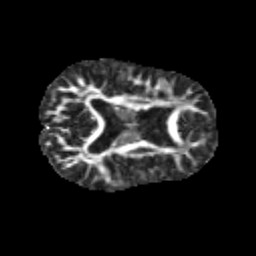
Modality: FA
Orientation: axial
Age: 9
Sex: male
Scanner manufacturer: siemens
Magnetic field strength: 3 T
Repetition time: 3.8 s
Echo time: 0.07 s